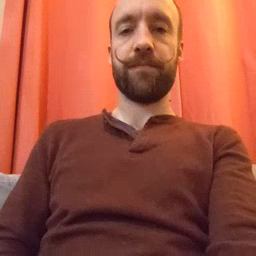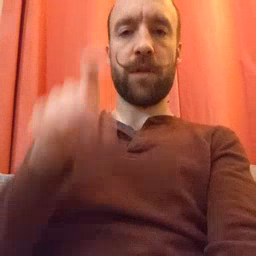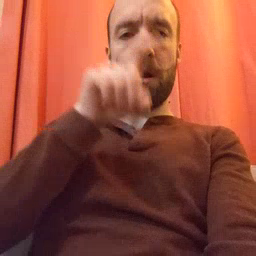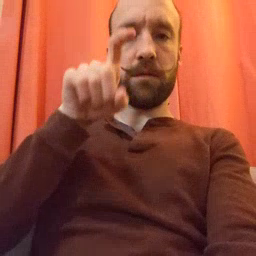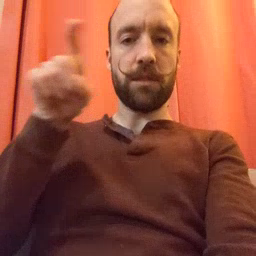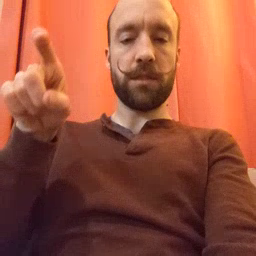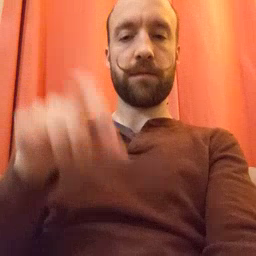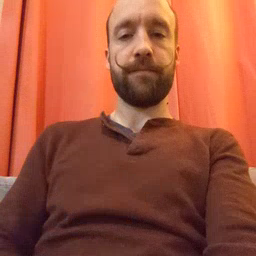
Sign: closet